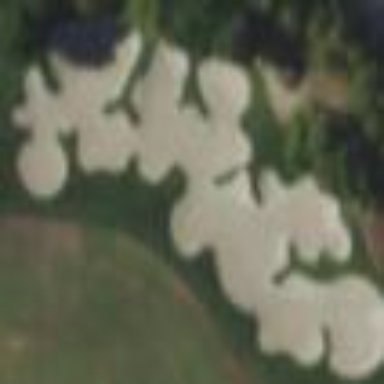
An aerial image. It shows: Golf bunker filled with natural sand.